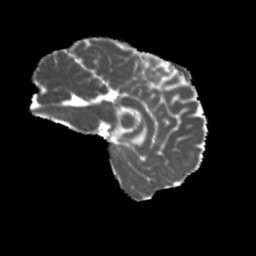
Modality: MD
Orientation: sagittal
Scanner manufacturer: siemens
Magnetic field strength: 3 T
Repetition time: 4 s
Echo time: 0.0594 s